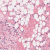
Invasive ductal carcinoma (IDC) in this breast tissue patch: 1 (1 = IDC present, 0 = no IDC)